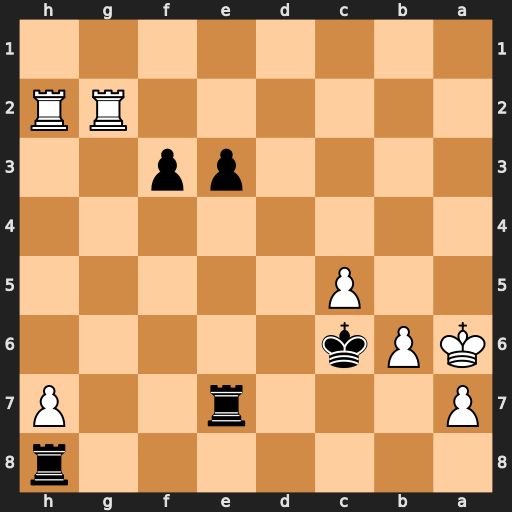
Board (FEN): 7r/P3r2P/KPk5/2P5/8/4pp2/6RR/8
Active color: b
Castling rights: -
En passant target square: -
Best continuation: fxg2 Rxg2 e2 Rg8 Re8